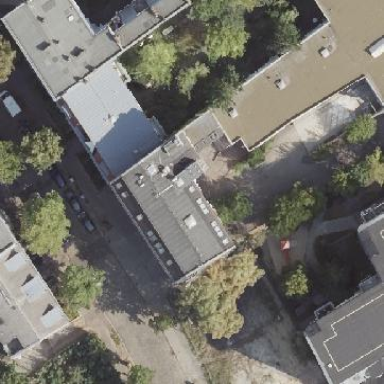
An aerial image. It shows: Office building with gambrel-shaped roof.